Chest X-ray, AP view. Patient: 64 years old, sex M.
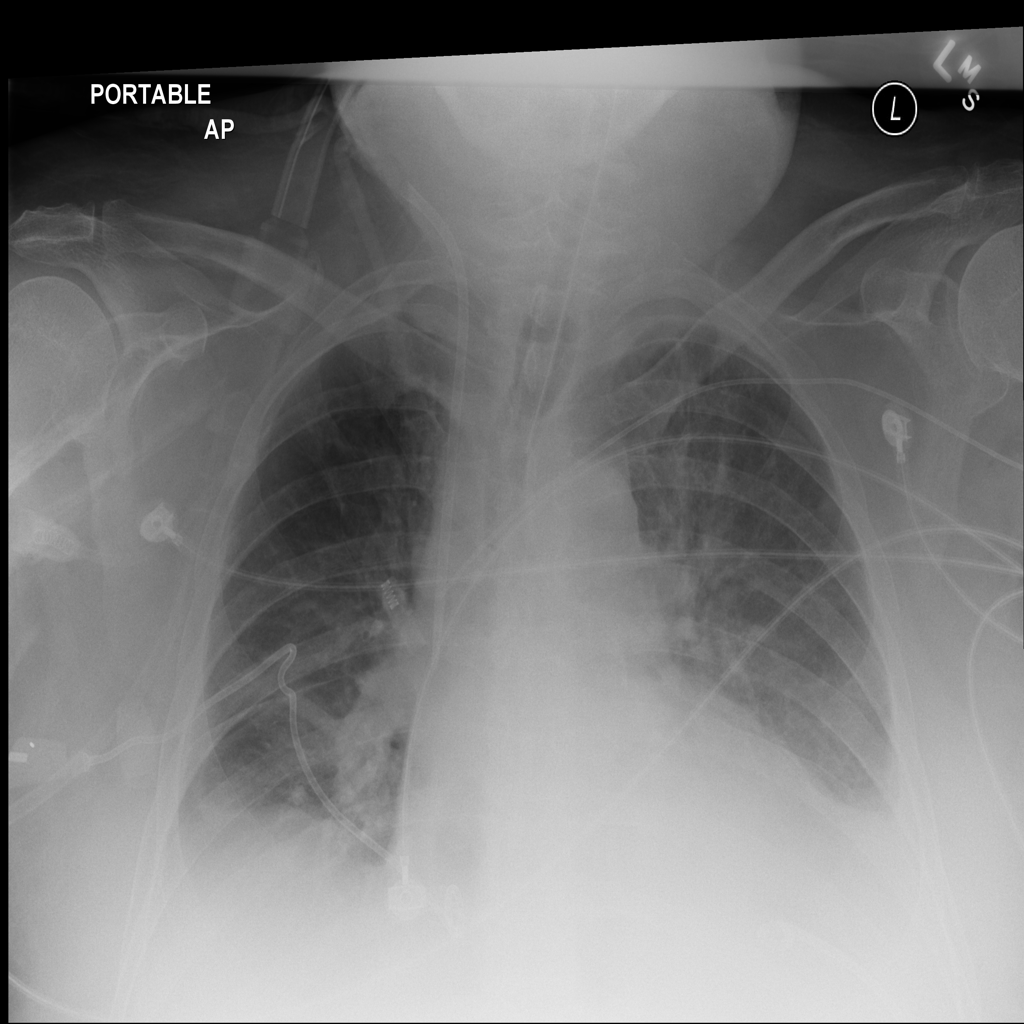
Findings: Atelectasis, Effusion